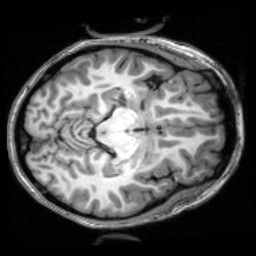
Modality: T1w
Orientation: axial
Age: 21
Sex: female
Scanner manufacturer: siemens
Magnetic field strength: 3 T
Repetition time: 2.53 s
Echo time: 0.00339 s